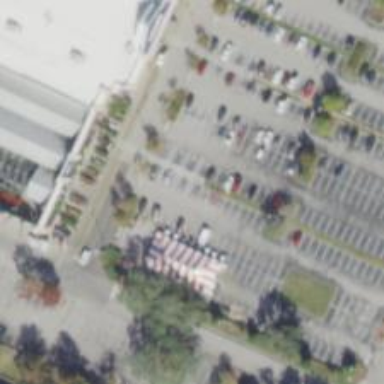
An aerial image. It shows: Parking space.